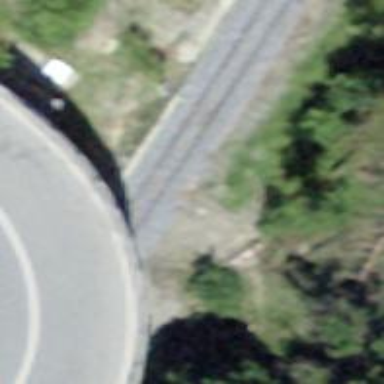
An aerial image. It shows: Crossing for the railway.